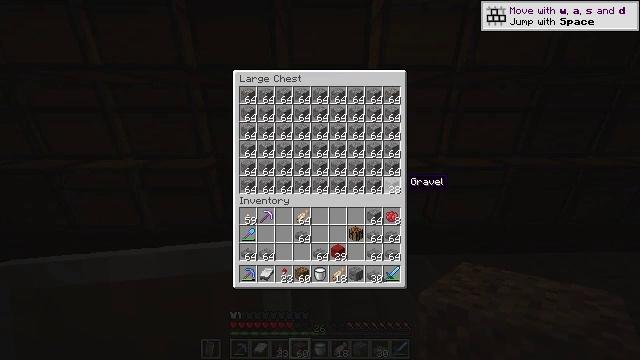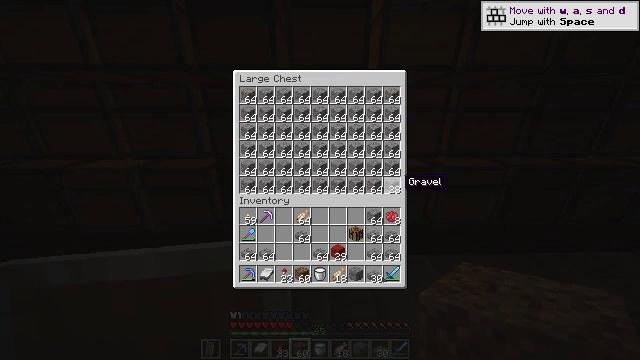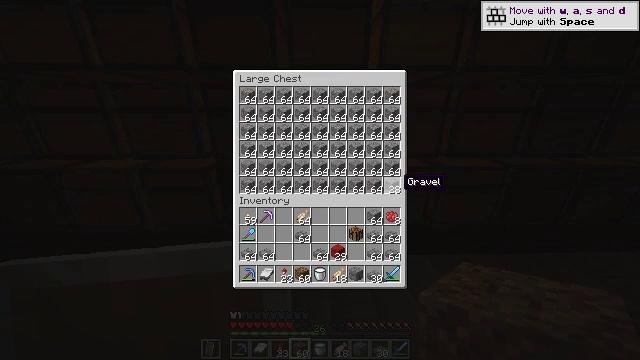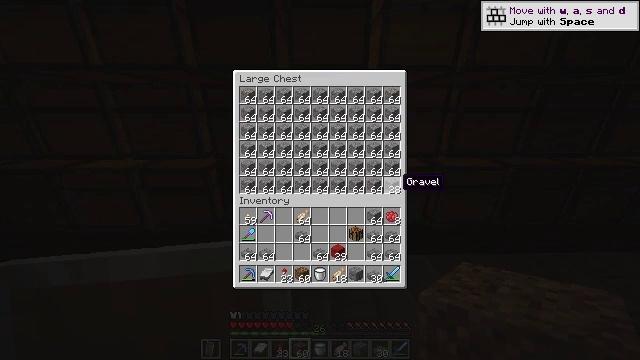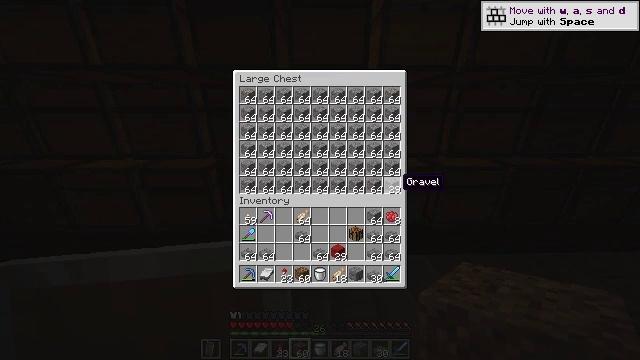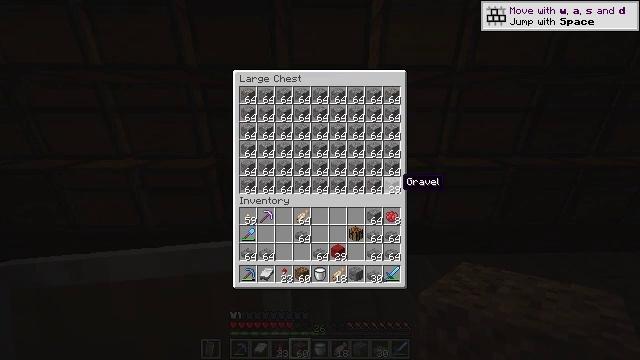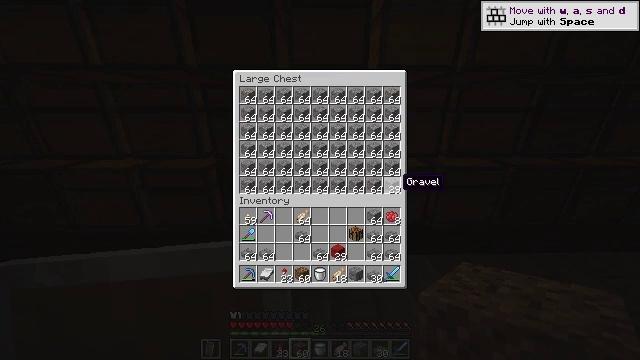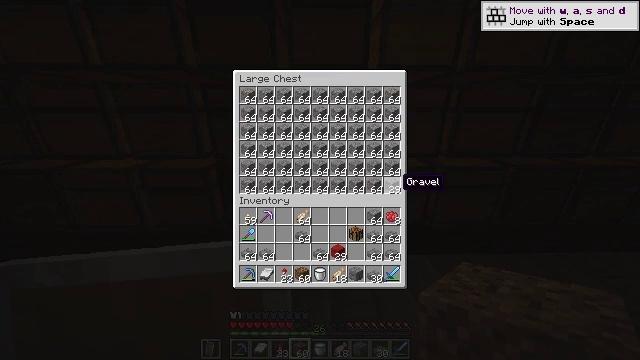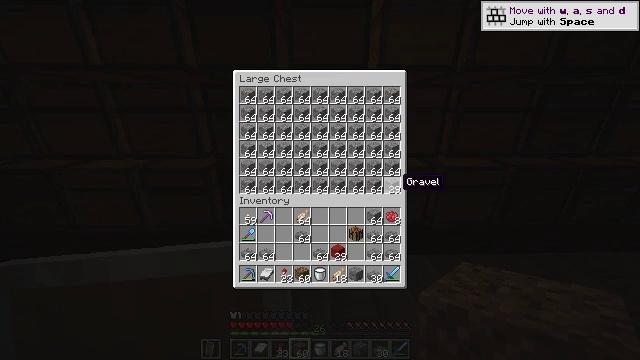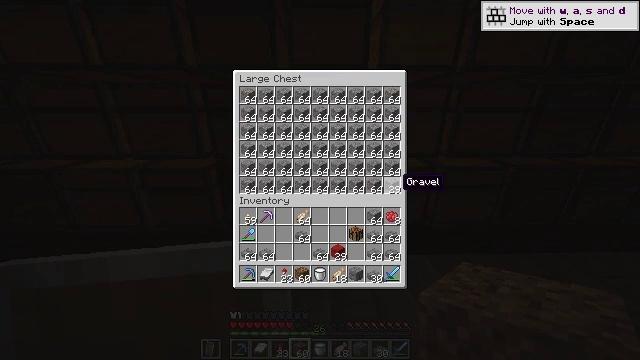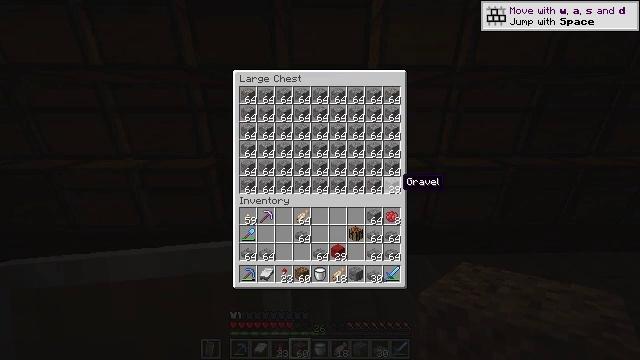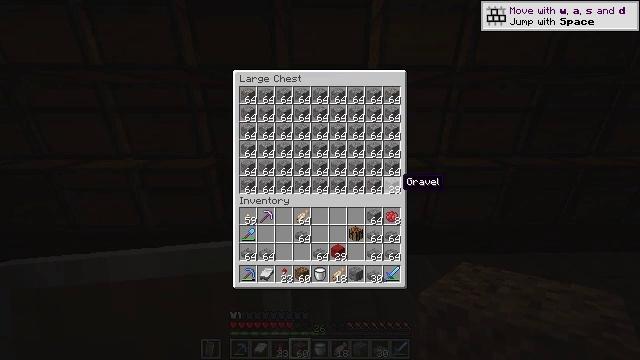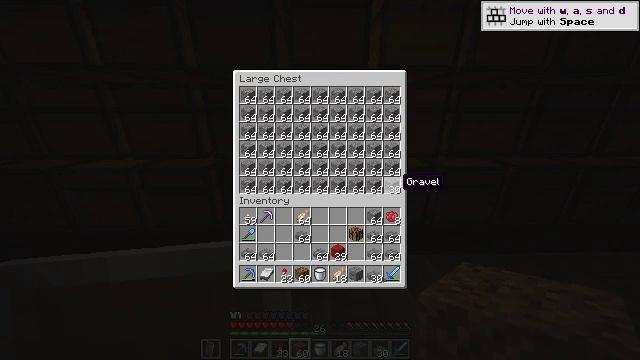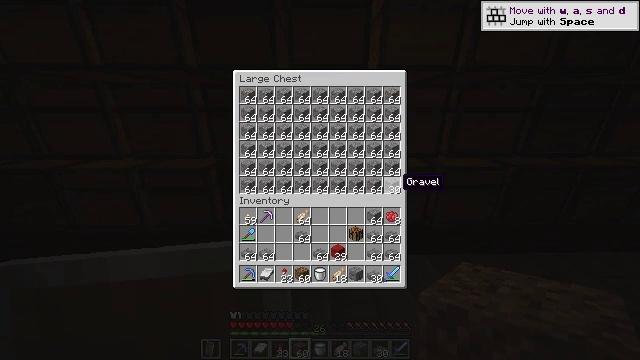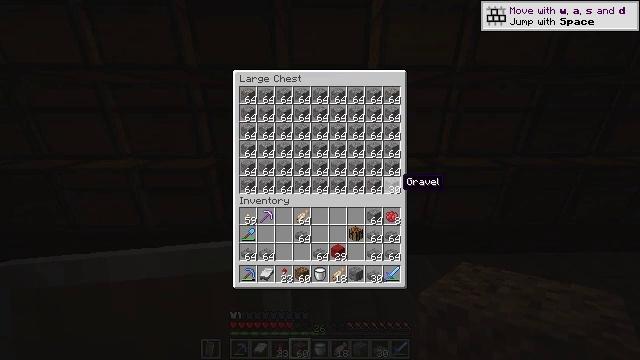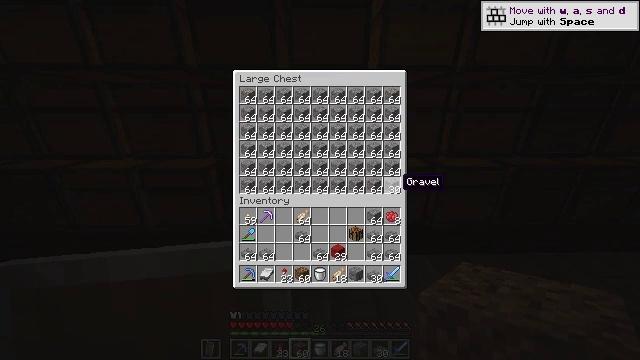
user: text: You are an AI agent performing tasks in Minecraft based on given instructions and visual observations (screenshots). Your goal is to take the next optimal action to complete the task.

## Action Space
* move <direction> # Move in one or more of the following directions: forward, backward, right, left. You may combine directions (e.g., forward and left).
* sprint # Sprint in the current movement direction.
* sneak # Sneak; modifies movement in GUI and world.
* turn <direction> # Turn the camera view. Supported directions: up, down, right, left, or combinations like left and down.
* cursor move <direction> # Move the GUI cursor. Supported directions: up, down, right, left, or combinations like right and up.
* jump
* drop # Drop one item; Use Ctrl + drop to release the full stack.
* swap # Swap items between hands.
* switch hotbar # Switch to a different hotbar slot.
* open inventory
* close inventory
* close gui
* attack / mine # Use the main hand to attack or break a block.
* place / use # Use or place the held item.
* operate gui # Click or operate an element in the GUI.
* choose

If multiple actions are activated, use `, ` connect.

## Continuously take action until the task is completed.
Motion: motion action
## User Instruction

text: Make red concrete powder by using red dye, sand, and gravel.
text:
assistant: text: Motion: no_op
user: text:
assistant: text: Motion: no_op
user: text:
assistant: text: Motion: no_op
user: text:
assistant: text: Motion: no_op
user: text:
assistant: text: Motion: no_op
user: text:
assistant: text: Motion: no_op
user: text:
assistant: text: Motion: no_op
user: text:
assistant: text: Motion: no_op
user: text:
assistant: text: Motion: no_op
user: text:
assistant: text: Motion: no_op
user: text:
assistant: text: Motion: no_op
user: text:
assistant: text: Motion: no_op
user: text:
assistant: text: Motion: no_op
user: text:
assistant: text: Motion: no_op
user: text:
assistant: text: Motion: no_op
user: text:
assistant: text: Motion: no_op
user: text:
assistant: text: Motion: cursor move down
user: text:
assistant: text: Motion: cursor move down
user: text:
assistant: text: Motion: cursor move down
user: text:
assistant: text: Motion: cursor move left and down
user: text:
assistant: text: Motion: no_op
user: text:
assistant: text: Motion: no_op
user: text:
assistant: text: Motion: no_op
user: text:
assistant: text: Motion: no_op
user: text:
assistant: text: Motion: cursor move left
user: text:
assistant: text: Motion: no_op
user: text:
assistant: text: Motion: no_op
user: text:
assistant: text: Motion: no_op
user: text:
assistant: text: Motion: no_op
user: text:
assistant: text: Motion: cursor move right and up